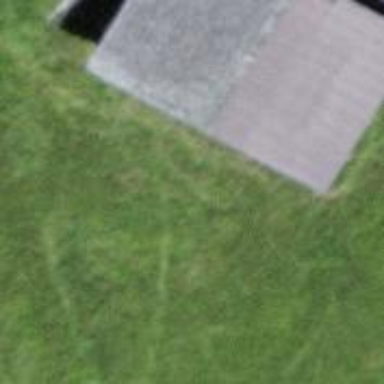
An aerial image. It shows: Barn.